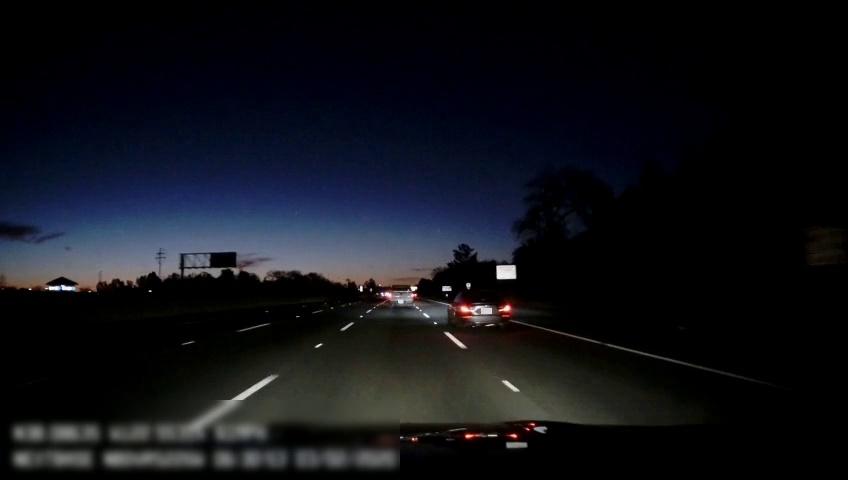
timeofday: Night
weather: Other
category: Drivable Space
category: Vehicles | Truck
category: Vehicles | Car
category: Lanes | Alternate Lane
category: Lanes | Alternate Lane
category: Lanes | Alternate Lane
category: Lanes | Alternate Lane
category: Traffic | Signs
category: Traffic | Signs
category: Traffic | Signs